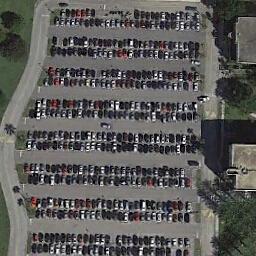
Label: parking_lot